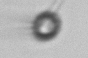
Label: Acanthoica_quattrospina